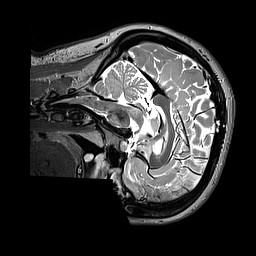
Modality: T2w
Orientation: sagittal
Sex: female
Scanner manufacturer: siemens
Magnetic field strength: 3 T
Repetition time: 3.2 s
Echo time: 0.409 s